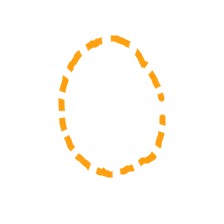
Shape: circle